Aerial crown-view tile of a tropical tree (Barro Colorado Island, Panama), acquired 20250818:
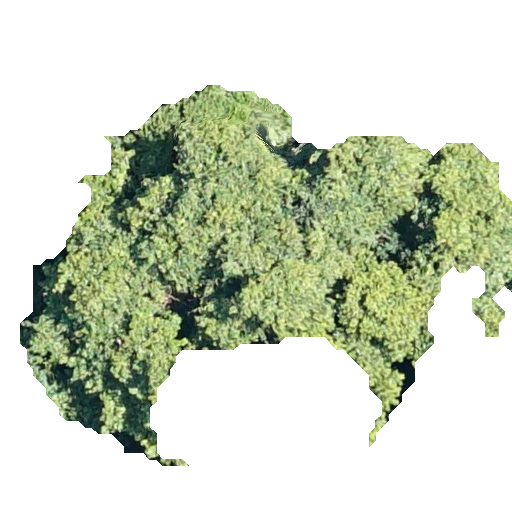
Species: Luehea seemannii
GBIF accepted scientific name: Luehea seemannii
Crown area: 150.689 m²